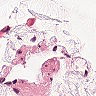
Metastatic tissue present: no